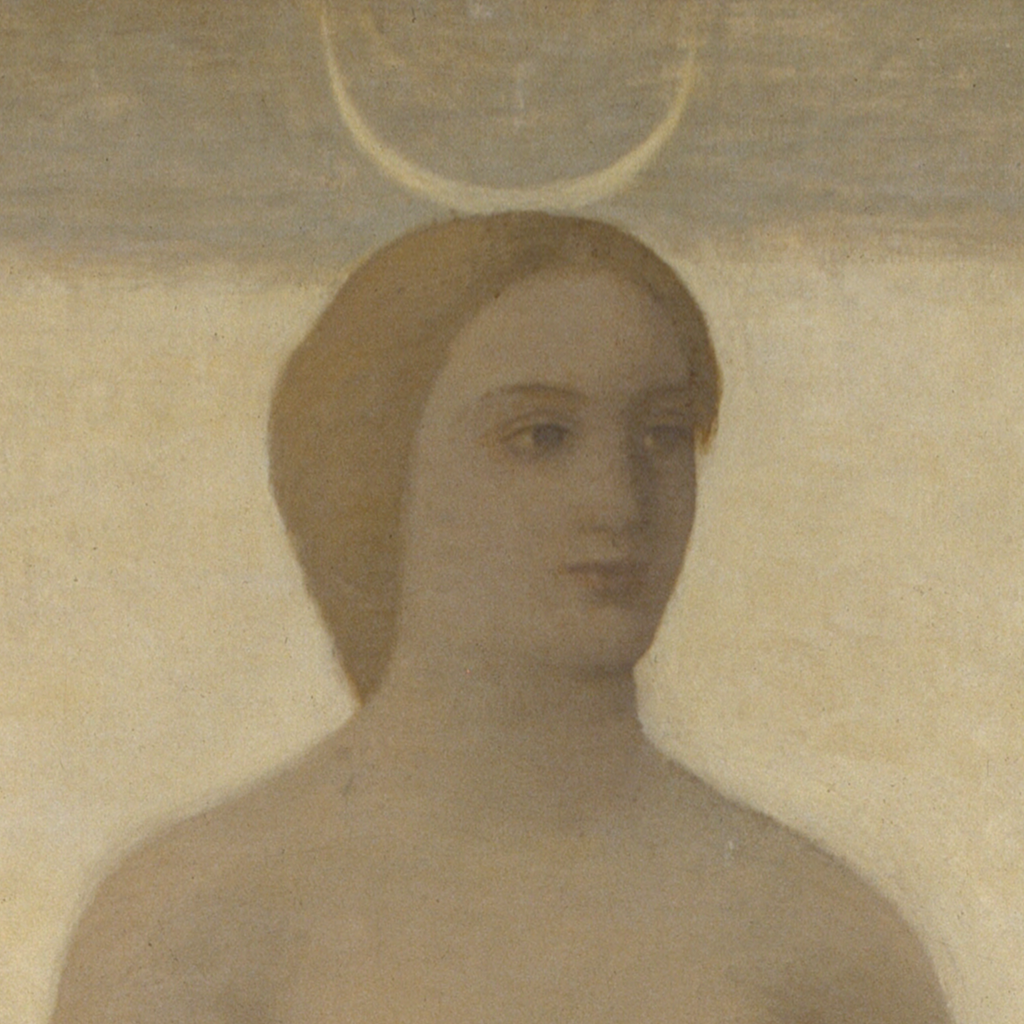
portrait painting, close up, bright diffused light, nude woman in three-quarter view, smooth dark blonde hair centre-parted pulled back, calm gaze directed to right, white crescent moon above head, pale yellow background with grey frieze at top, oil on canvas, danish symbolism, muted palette